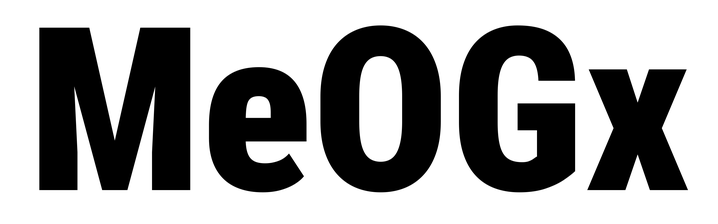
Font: Roboto_Condensed_Black